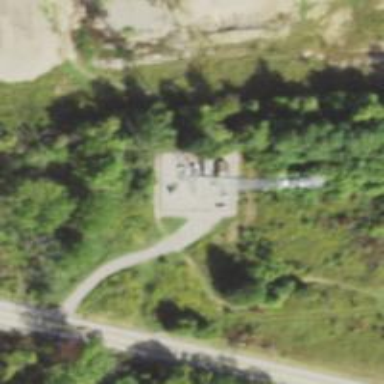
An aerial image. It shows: Man-made mast used for communication purposes.